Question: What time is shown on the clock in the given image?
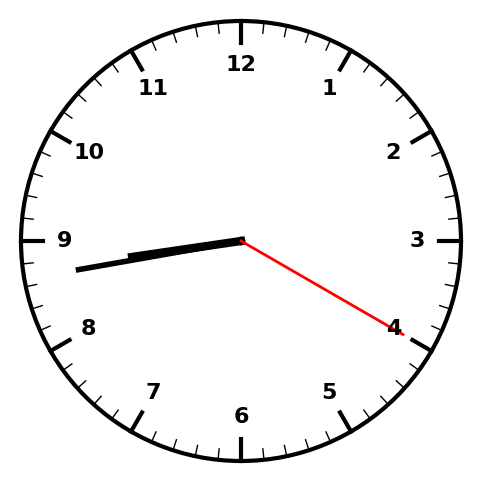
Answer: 08:43:20